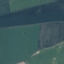
Label: AnnualCrop